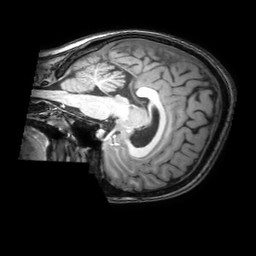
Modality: T1w
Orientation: sagittal
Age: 22
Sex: female
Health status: healthy
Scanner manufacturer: philips
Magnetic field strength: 3 T
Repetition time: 0.0079 s
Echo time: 0.0035 s